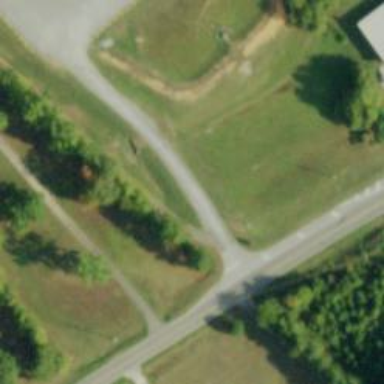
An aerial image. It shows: Service road.